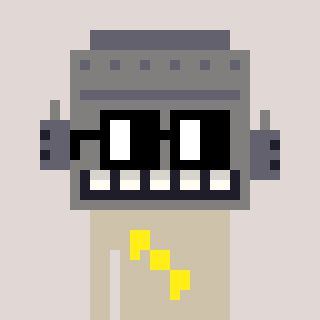
a pixel art character with square black glasses, a robot-shaped head and a bege-colored body on a warm background